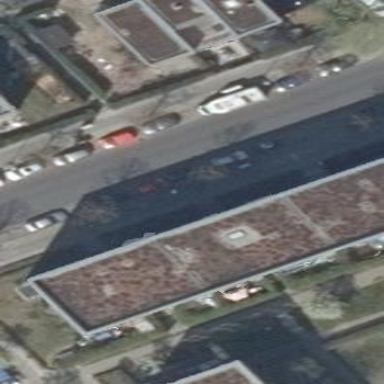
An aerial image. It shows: Flat-roofed apartment building.